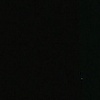
Label: space